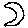
Label: moon